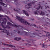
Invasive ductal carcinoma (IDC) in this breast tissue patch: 1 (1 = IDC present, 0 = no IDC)